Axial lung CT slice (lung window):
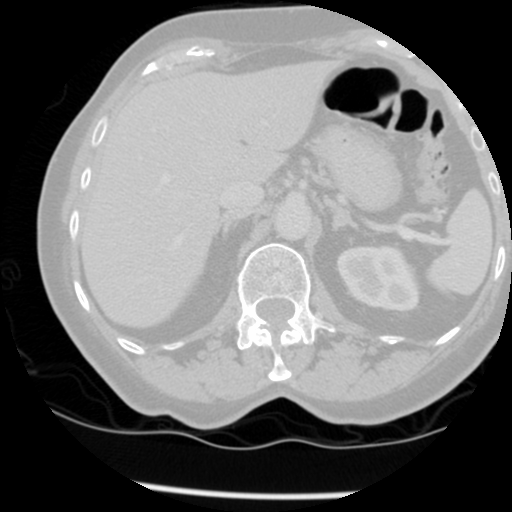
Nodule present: no